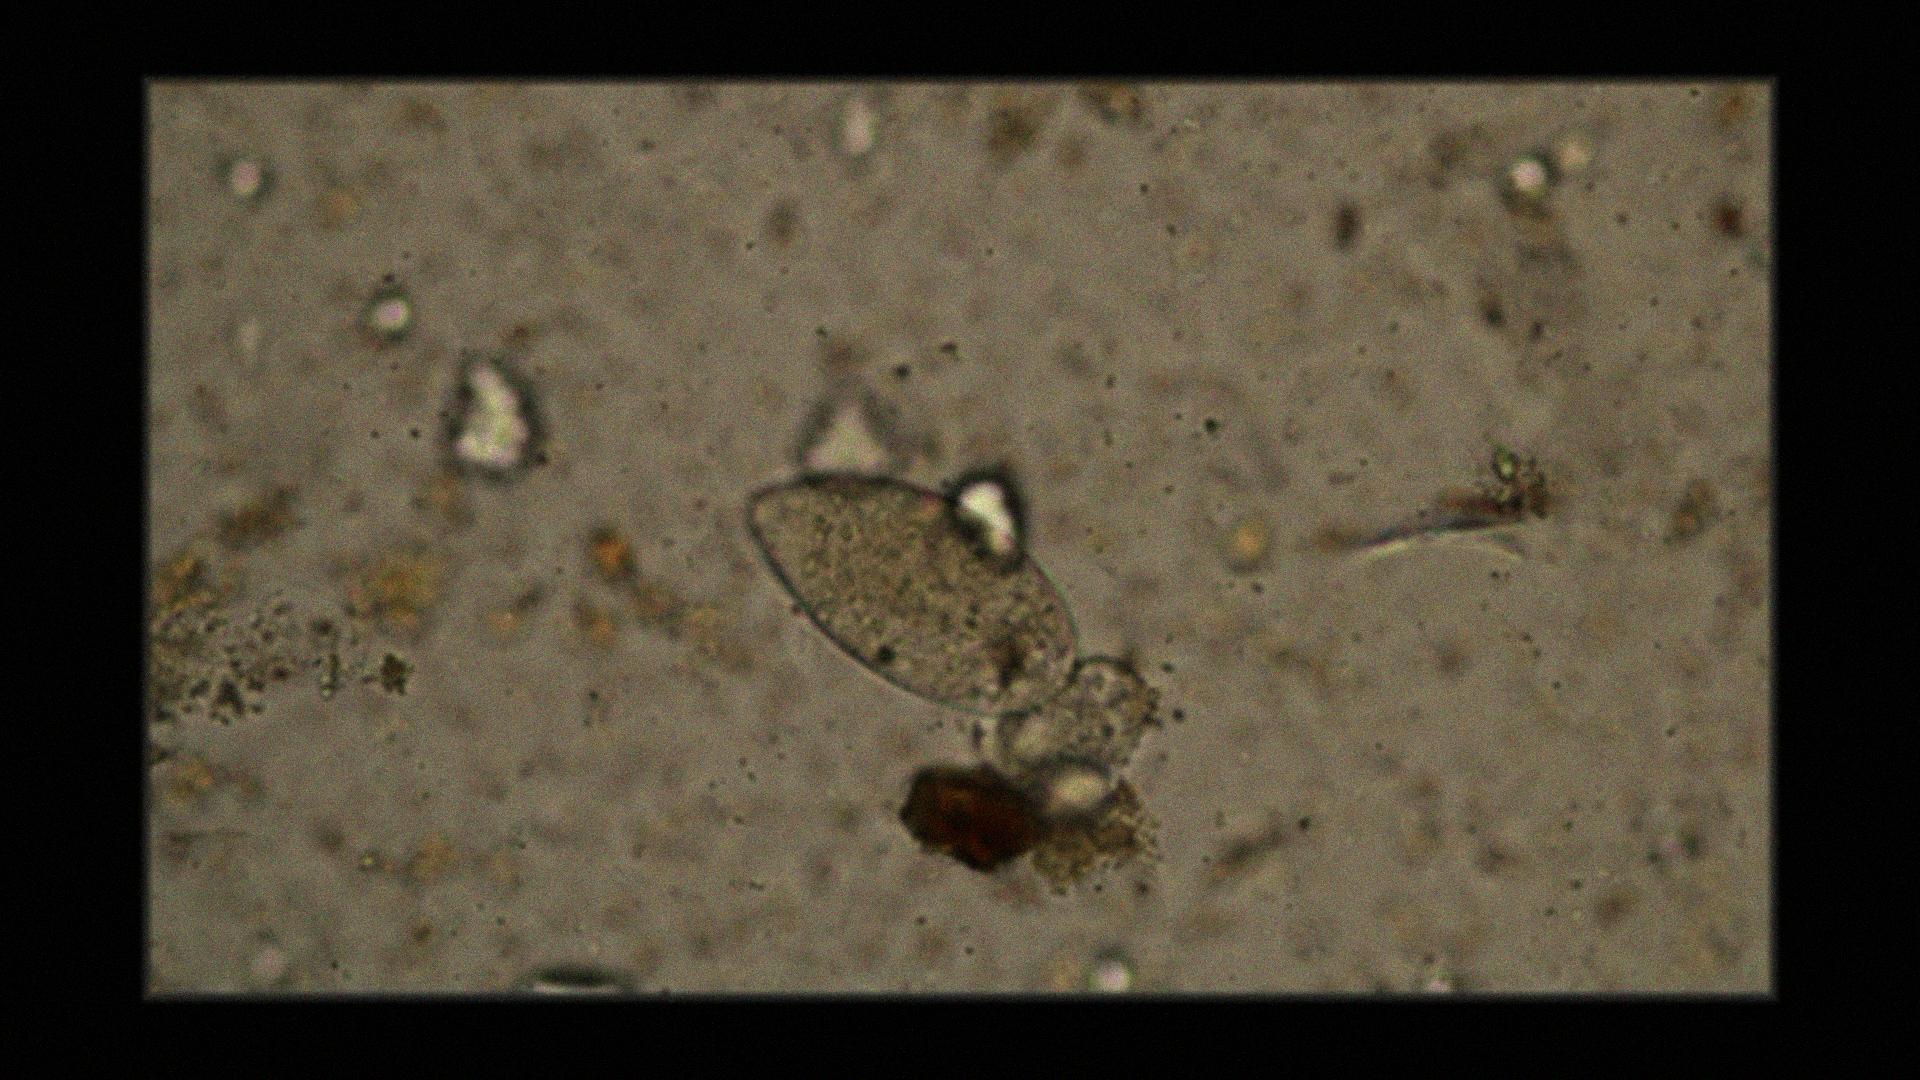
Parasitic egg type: Fasciolopsis buski